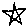
Label: star